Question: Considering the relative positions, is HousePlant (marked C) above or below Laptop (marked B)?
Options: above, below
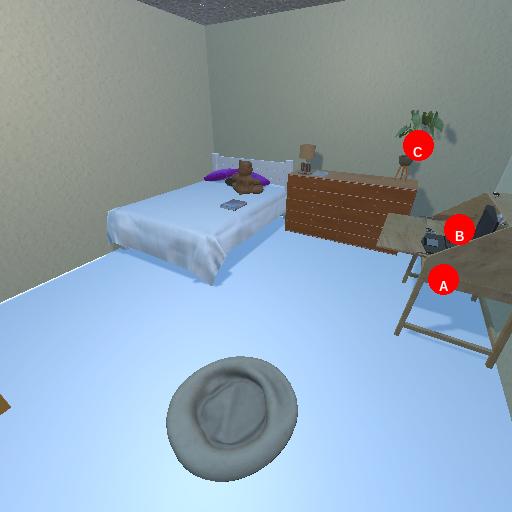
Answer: above